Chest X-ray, PA view. Patient: 52 years old, sex M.
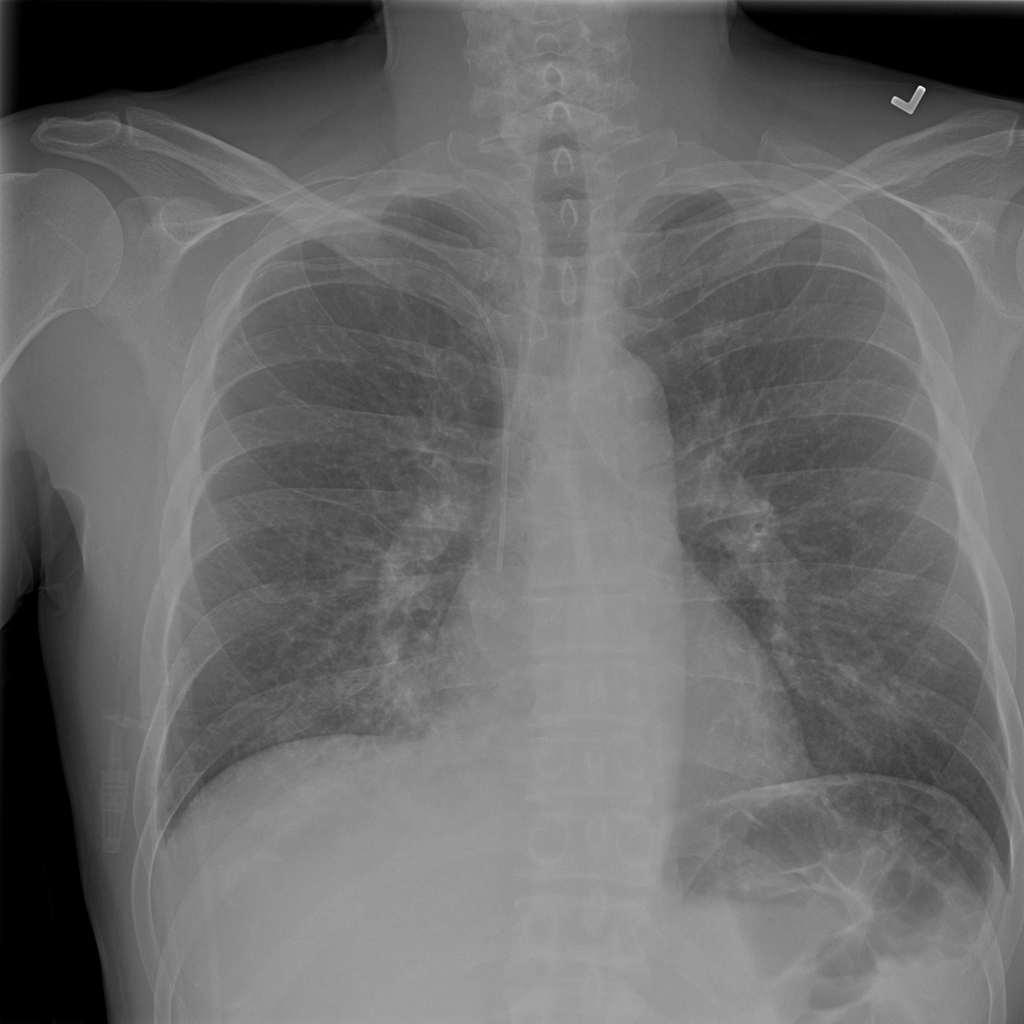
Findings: No Finding